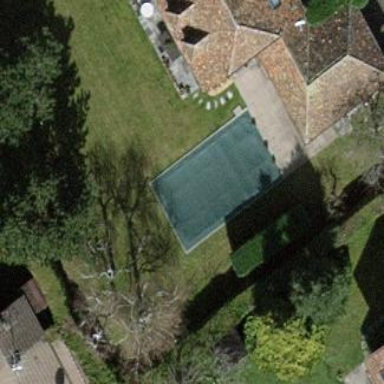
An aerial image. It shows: Swimming pool located in leisure land.